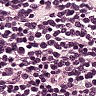
Metastatic tissue present: no